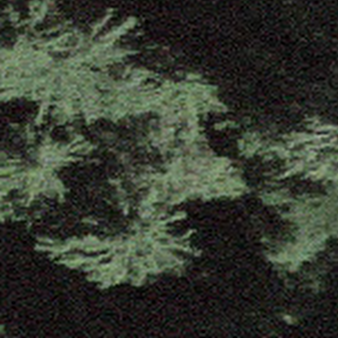
Label: other